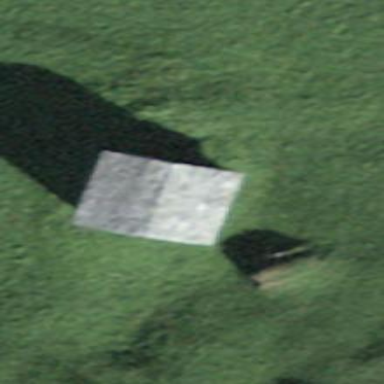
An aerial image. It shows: Rural barn.